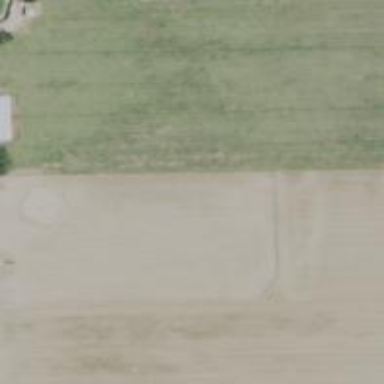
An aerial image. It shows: Crop field in farm area.